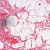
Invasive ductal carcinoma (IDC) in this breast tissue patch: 0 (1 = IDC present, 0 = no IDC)